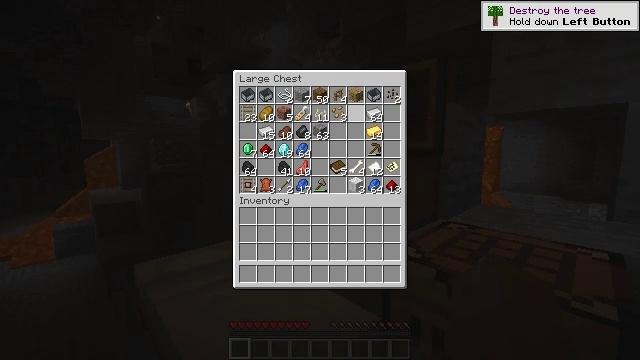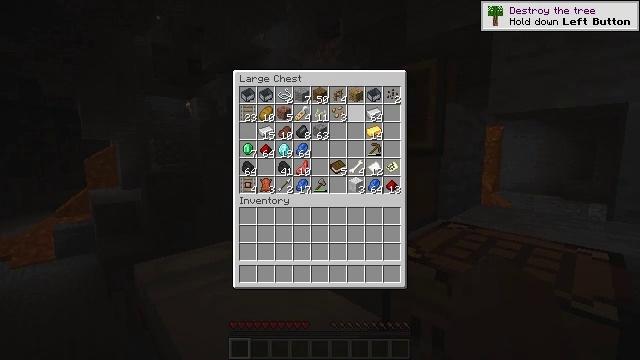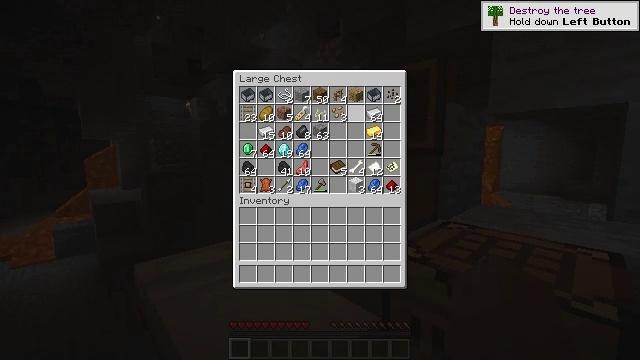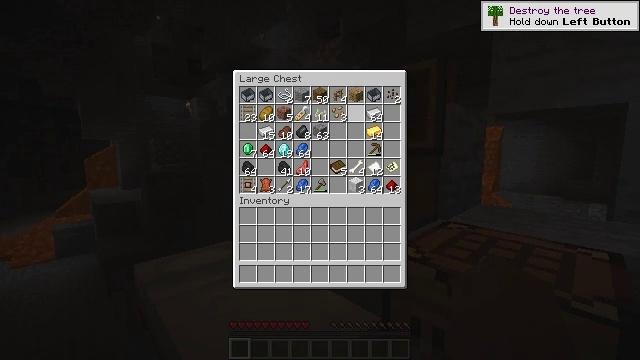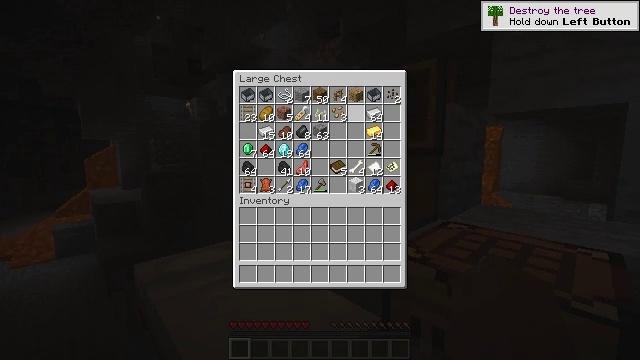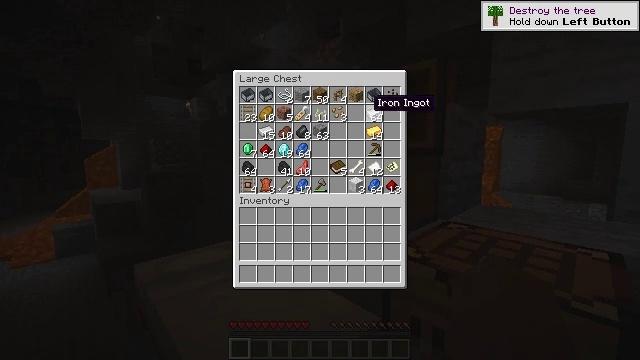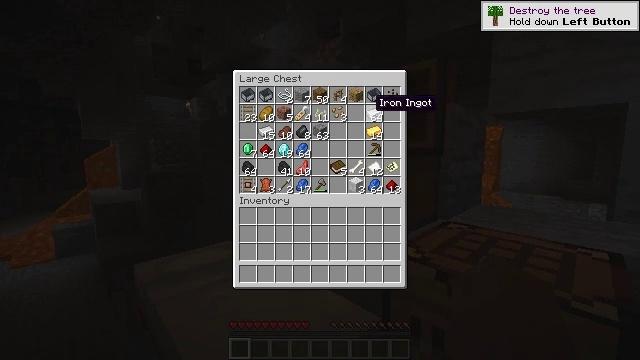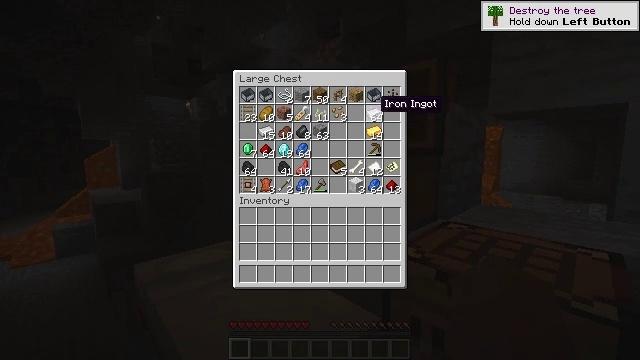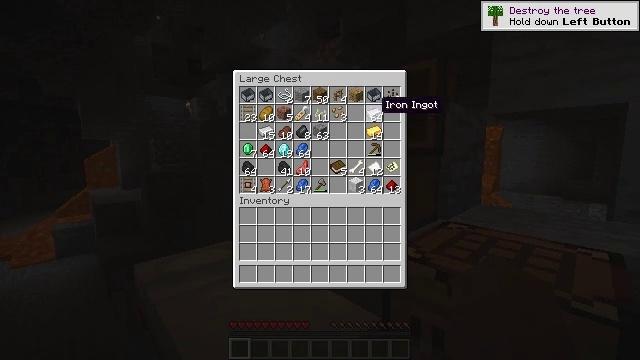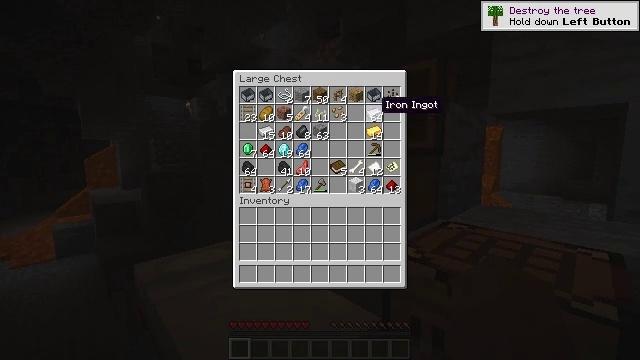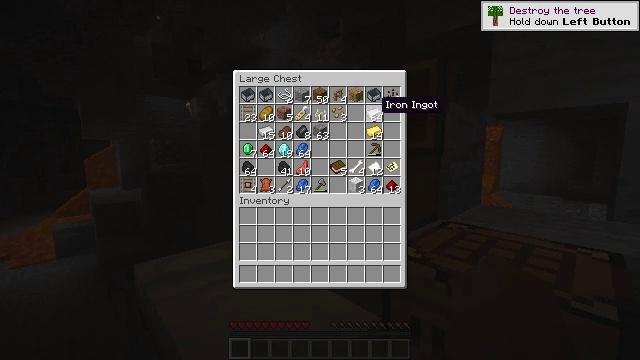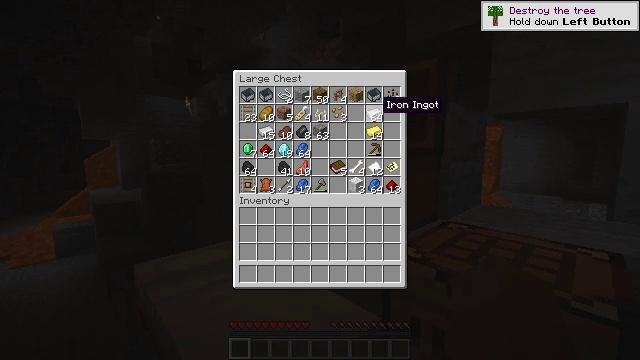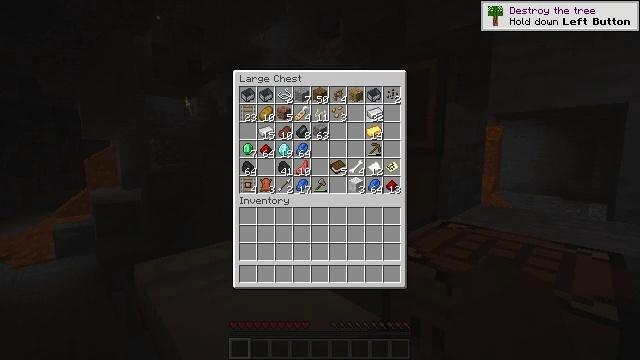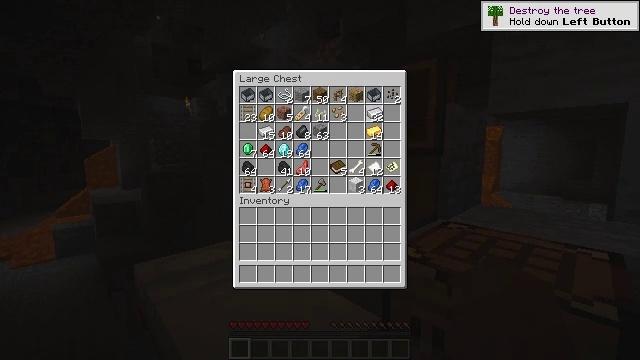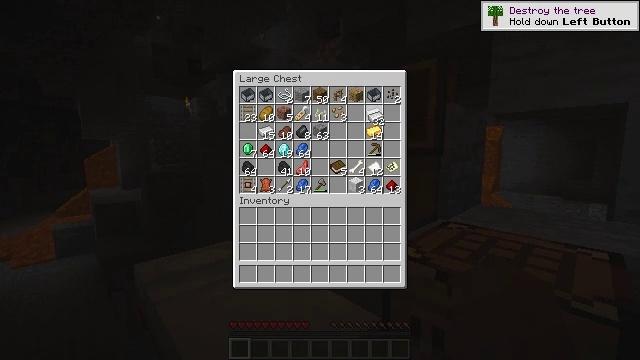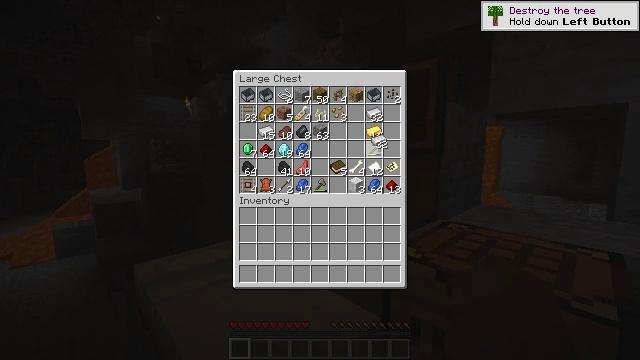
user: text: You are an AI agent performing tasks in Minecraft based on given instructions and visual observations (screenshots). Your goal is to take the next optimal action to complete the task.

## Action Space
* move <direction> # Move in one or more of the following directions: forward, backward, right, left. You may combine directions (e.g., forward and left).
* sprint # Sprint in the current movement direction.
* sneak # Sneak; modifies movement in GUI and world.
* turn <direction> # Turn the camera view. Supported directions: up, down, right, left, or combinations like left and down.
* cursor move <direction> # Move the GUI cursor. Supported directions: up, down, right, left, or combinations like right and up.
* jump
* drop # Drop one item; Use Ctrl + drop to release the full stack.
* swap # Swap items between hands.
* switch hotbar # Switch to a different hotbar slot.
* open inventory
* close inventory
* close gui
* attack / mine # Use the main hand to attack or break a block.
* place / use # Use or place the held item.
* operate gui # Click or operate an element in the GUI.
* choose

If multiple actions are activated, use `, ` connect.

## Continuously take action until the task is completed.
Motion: motion action
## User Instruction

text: Use iron ingots to craft iron leggings at the crafting table.
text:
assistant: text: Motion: turn right
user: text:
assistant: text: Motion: no_op
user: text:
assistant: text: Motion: no_op
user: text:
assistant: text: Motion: no_op
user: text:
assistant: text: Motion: no_op
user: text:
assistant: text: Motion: no_op
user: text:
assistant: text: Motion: no_op
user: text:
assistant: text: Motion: no_op
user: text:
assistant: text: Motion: no_op
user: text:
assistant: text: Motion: no_op
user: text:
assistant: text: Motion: no_op
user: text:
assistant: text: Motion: use / place
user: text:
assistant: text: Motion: use / place
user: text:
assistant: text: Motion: no_op
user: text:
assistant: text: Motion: turn down
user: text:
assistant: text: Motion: turn left and down
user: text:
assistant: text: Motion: turn down
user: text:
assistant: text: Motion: turn down
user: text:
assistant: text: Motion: turn down
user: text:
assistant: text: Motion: turn down
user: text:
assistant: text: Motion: no_op
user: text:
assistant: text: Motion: no_op
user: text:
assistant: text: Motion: no_op
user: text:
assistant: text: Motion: no_op
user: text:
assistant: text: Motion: attack / mine
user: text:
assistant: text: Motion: attack / mine
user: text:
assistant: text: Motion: no_op
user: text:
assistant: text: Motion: no_op
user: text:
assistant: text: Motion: no_op
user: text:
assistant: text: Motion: no_op